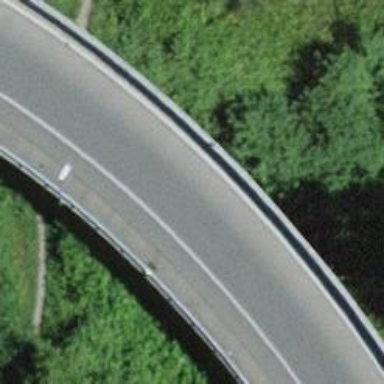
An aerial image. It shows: Bridge over motorway_link.